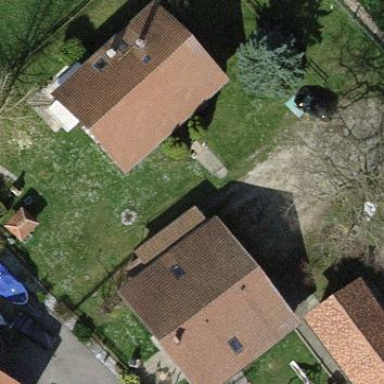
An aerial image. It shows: Simple house.